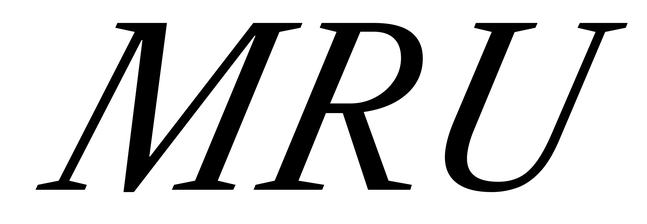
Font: LibreCaslonText-Italic_Italic